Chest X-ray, PA view. Patient: 45 years old, sex M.
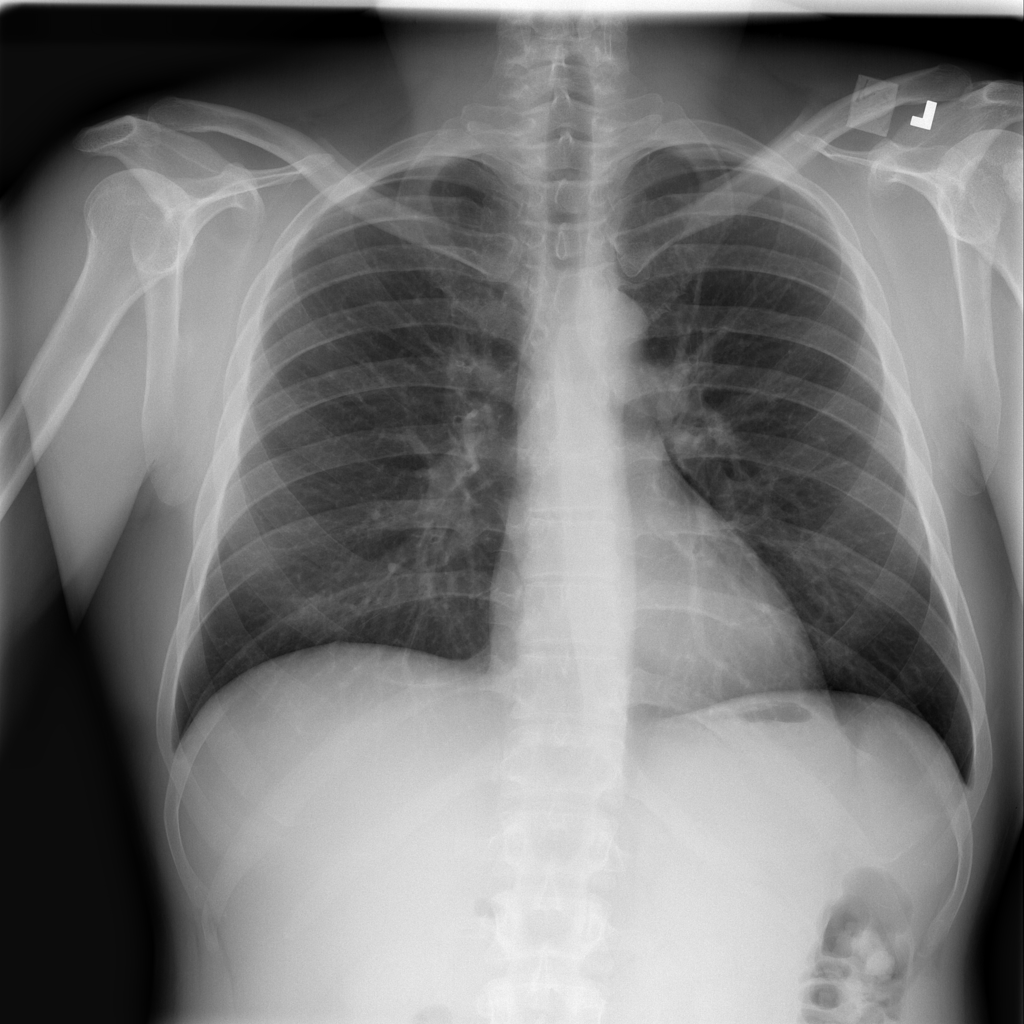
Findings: No Finding